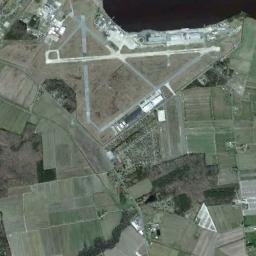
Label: airport